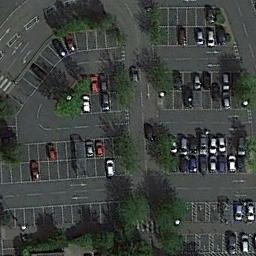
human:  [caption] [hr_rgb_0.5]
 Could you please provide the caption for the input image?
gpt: The parking lot has some parked cars and some trees are among cars .

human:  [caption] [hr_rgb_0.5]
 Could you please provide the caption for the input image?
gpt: There are a dozen cars in the parking lot .

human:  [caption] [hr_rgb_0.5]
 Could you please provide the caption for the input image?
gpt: Many cars of different styles and colors are on the parking lot .

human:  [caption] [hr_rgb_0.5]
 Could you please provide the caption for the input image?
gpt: The parking lot is next to some trees .

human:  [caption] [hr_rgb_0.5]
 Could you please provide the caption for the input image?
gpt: There are some green trees and cars on the parking lot .